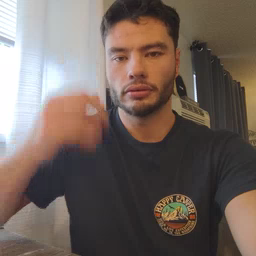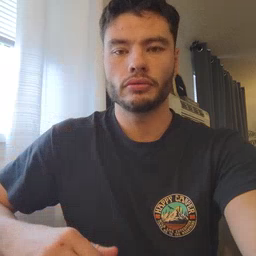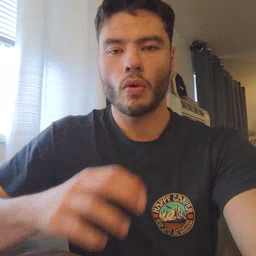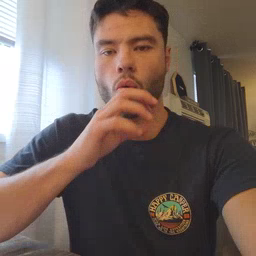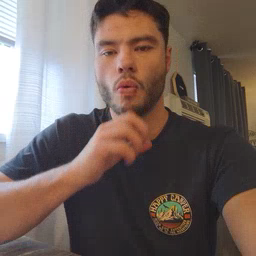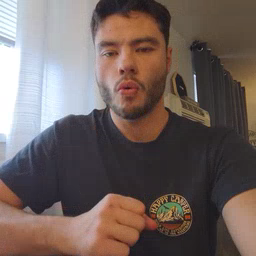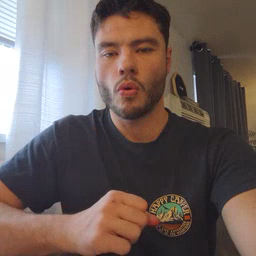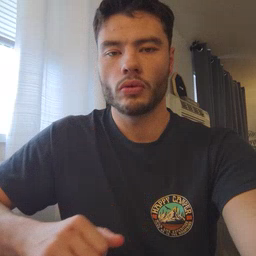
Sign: old